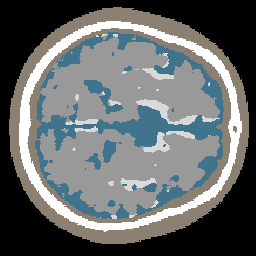
Label: no_lesion